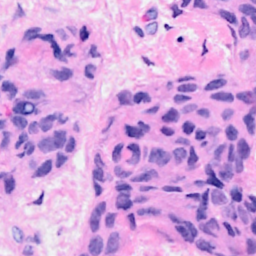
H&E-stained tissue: Breast